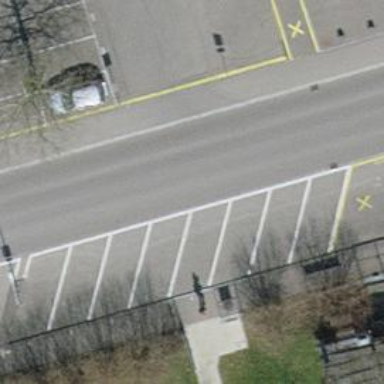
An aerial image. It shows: Road serving as parking aisle.